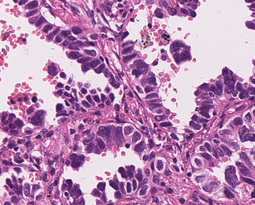
Tumor epithelial tissue: yes
Tumor-associated stroma tissue: yes
Normal tissue: no